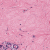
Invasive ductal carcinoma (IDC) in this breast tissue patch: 0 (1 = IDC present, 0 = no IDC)